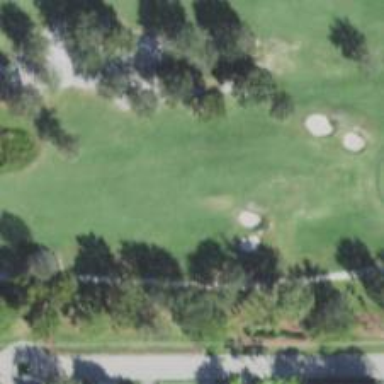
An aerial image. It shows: Golf hole.